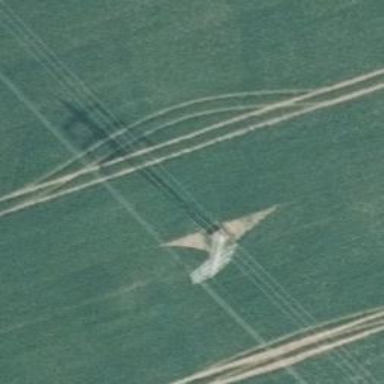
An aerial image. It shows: Power tower.